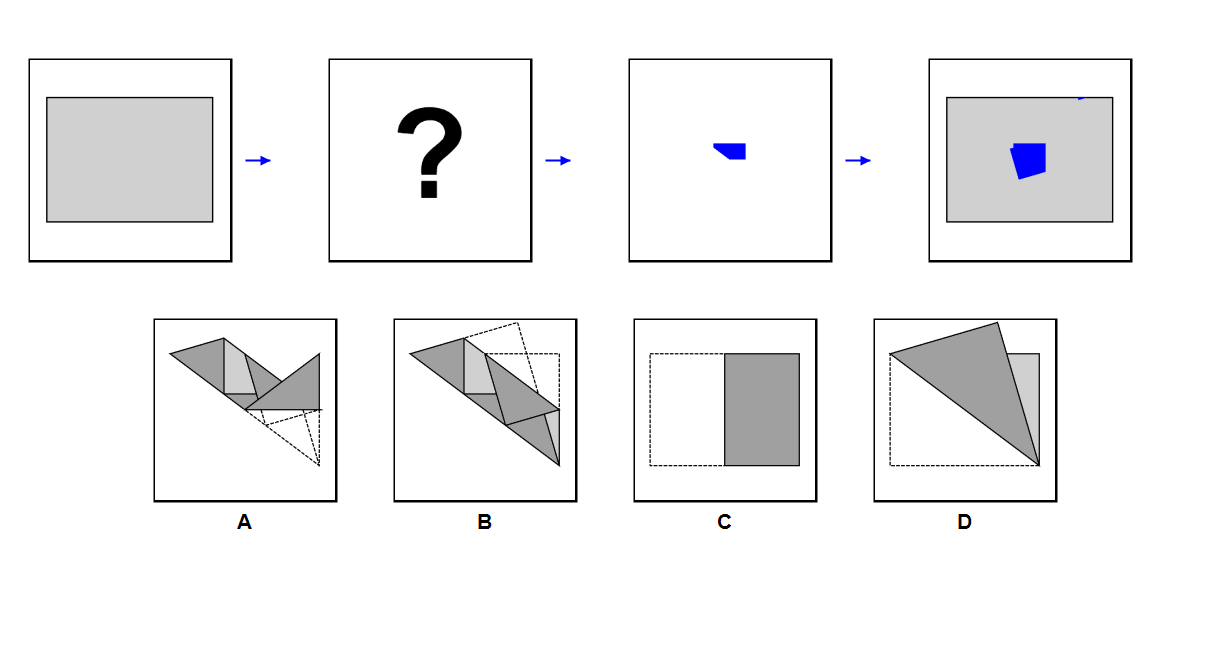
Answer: C